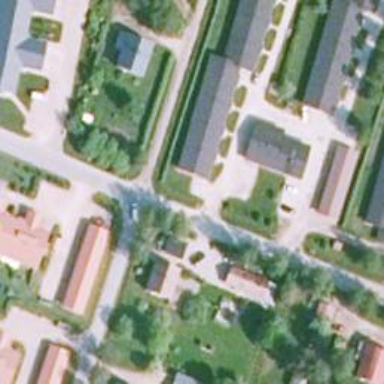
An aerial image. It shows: Asphalt road in living street.